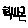
Label: hexagon